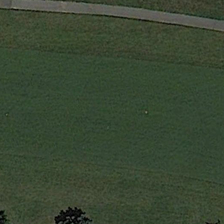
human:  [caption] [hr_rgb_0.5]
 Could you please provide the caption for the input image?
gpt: several green trees are near a piece of green meadow .

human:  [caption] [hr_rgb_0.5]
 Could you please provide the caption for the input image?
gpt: several green trees are near a piece of green meadow .

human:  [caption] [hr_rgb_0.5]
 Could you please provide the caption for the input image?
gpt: several green trees are near a piece of green meadow .

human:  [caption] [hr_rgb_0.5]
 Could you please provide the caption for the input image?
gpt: several green trees are near a piece of green meadow .

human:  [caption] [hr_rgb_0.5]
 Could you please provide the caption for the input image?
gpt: several green trees are near a piece of green meadow .